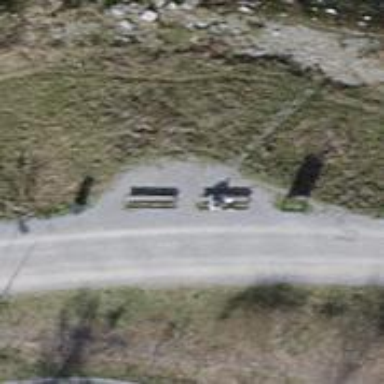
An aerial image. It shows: Brown bench.